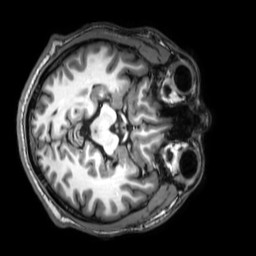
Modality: T1w
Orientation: axial
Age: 29
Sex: male
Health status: healthy
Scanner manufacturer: philips
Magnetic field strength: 3 T
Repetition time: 0.009 s
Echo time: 0.003996 s